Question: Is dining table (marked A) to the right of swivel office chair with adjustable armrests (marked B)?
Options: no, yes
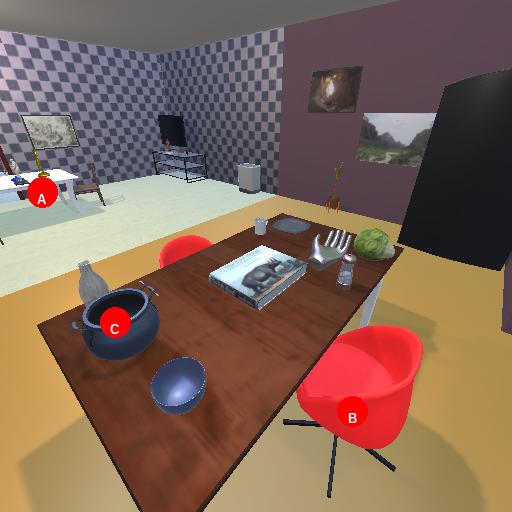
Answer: no